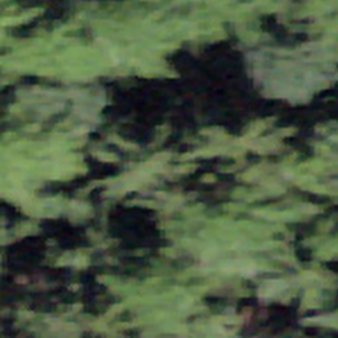
Label: other